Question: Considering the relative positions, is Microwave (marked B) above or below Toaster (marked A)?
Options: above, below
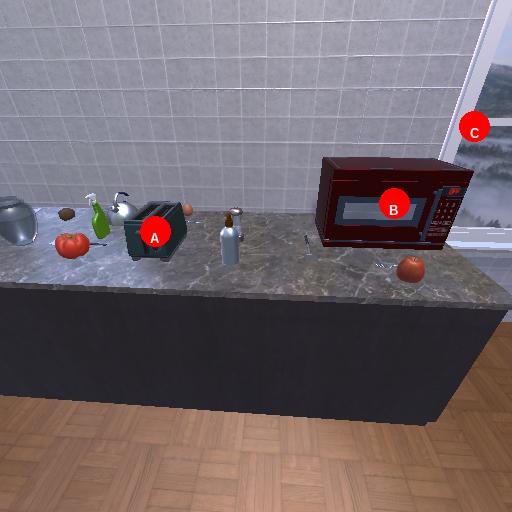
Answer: above